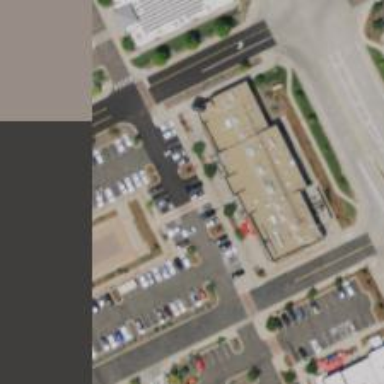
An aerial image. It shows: Parking space is available.